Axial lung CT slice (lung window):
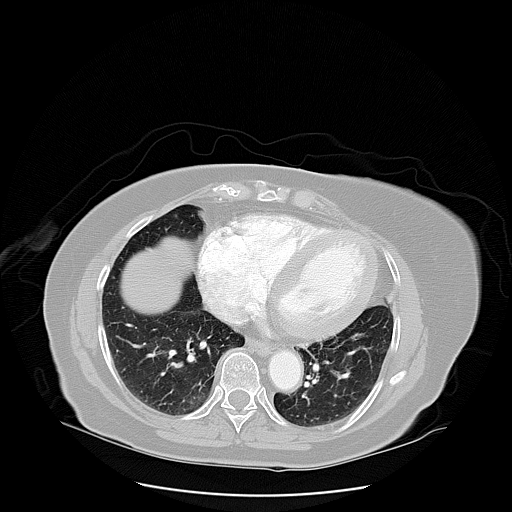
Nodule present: no